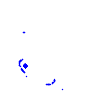
Particle: pion